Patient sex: M
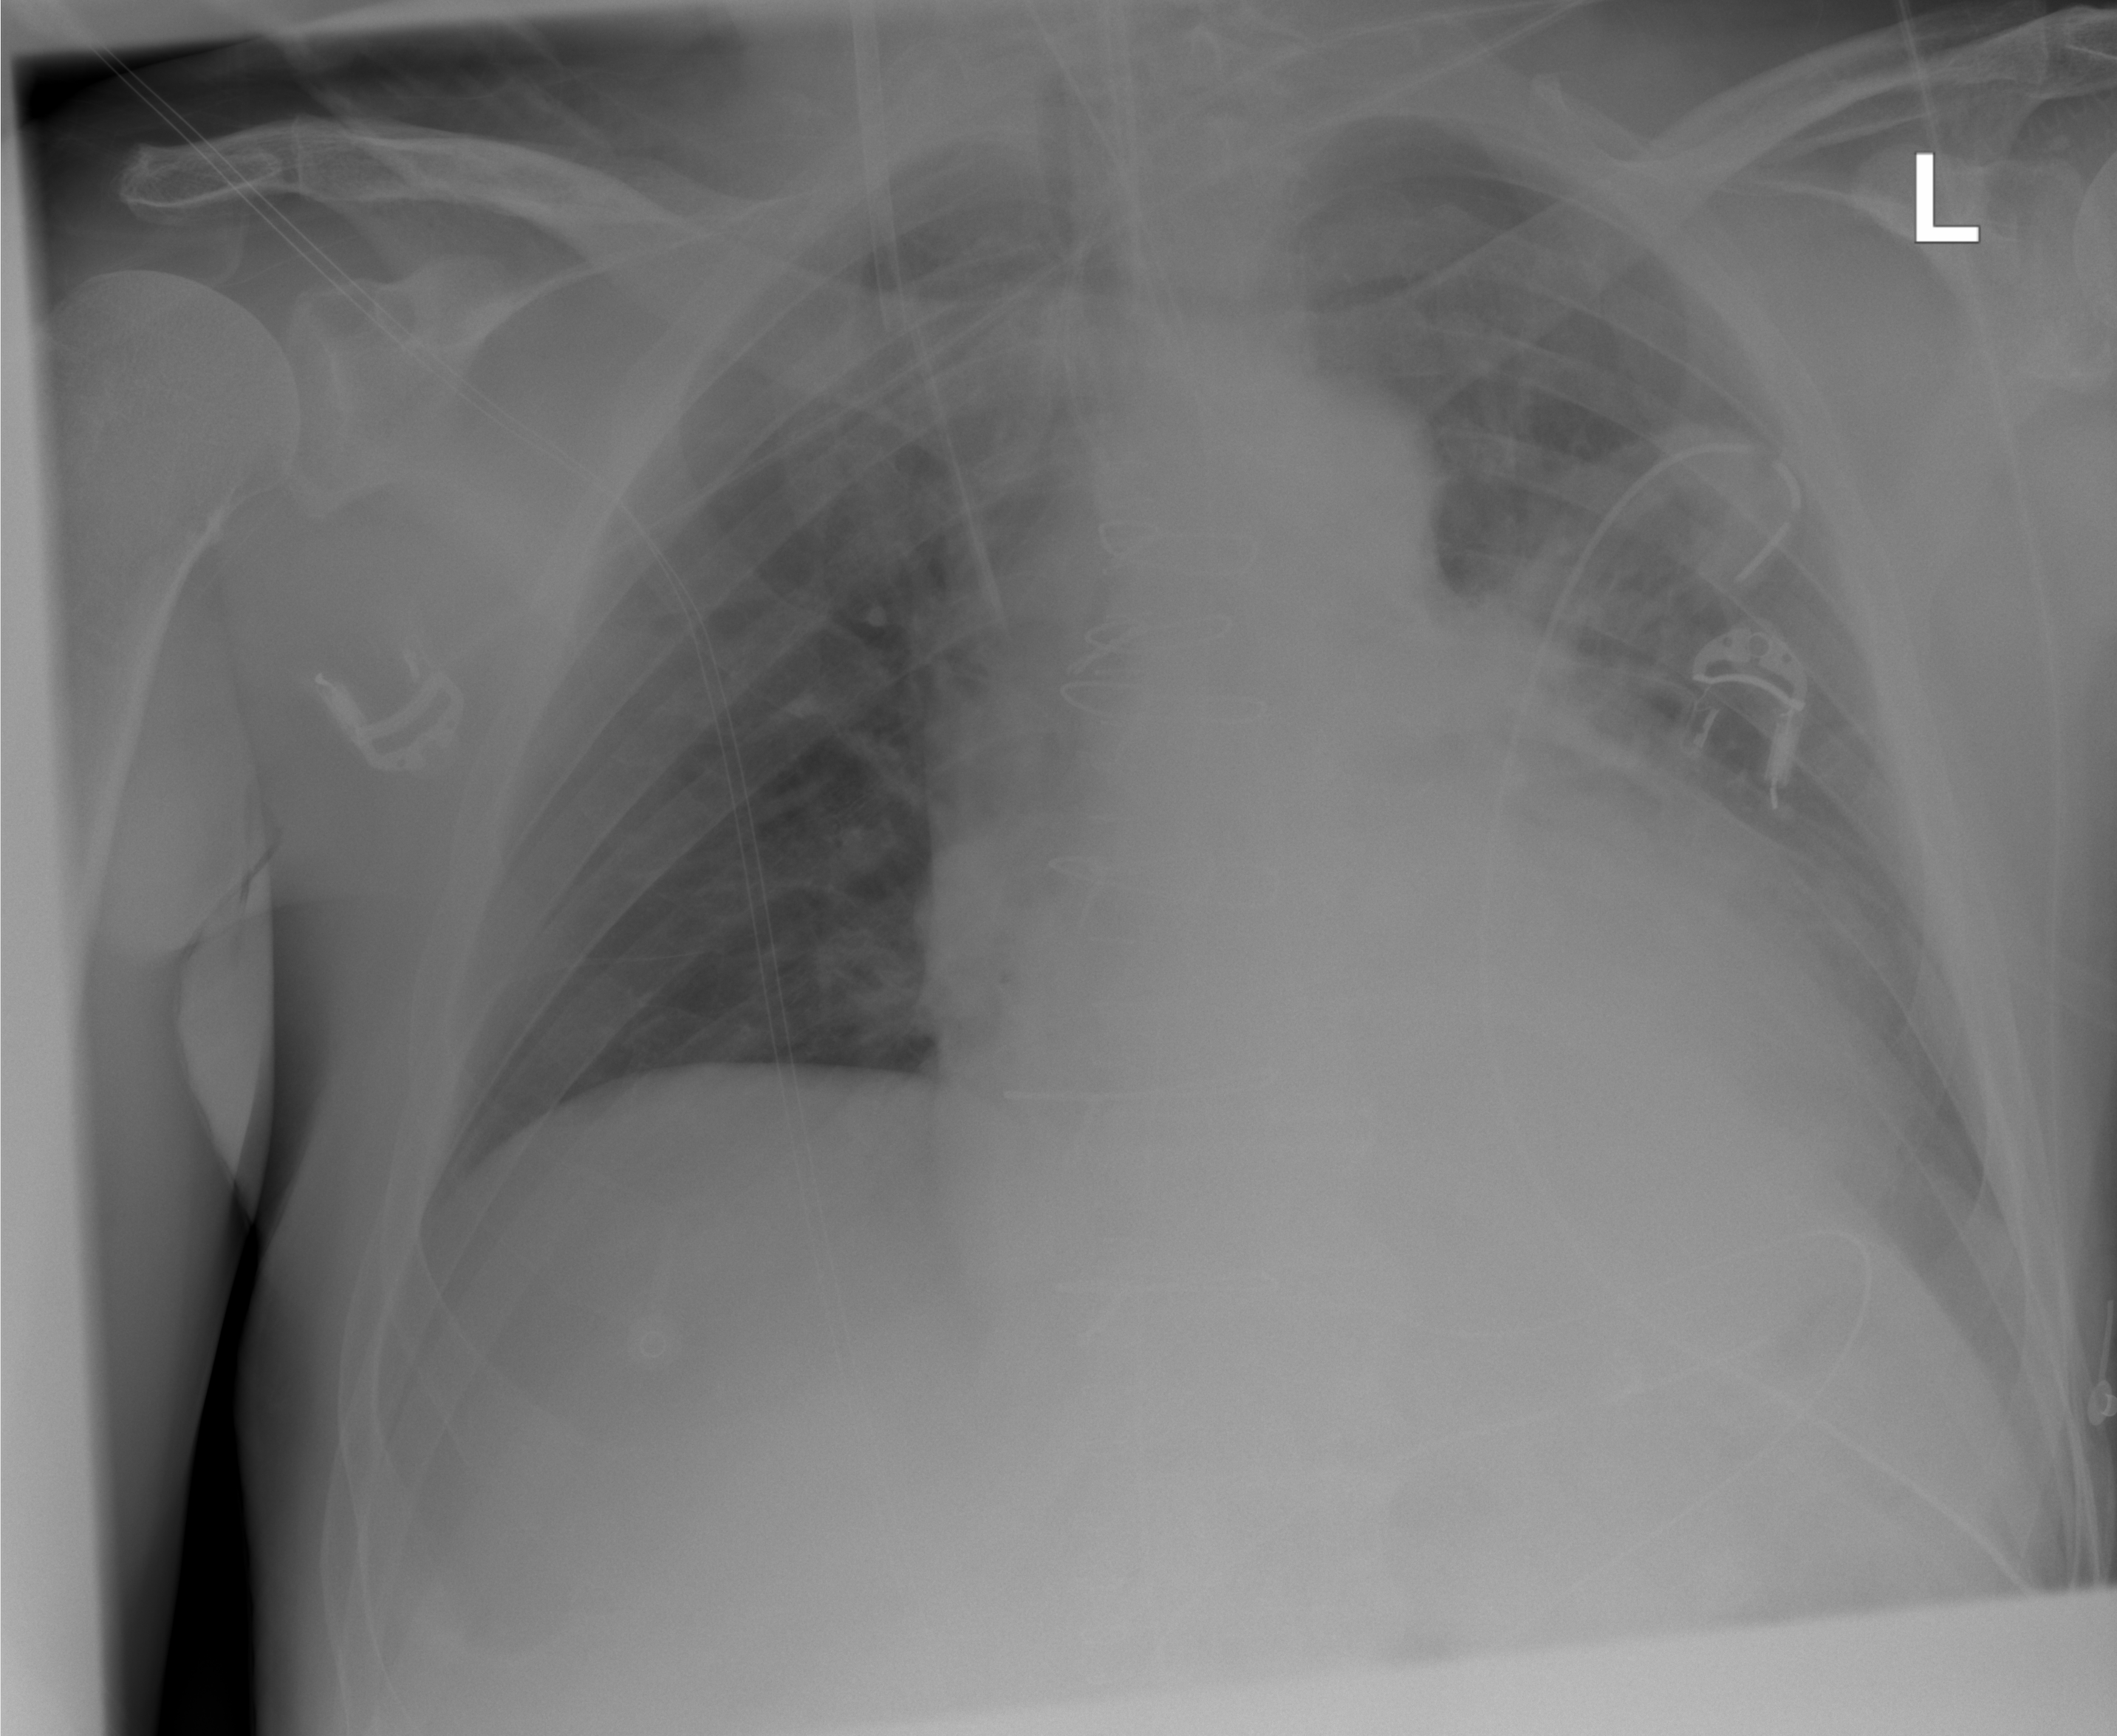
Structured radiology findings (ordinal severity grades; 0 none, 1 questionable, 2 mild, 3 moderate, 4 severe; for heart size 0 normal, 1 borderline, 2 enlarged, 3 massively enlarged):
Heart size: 2
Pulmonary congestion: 0
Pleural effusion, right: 0
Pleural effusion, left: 2
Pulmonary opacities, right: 0
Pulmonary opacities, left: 0
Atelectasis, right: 0
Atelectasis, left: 2